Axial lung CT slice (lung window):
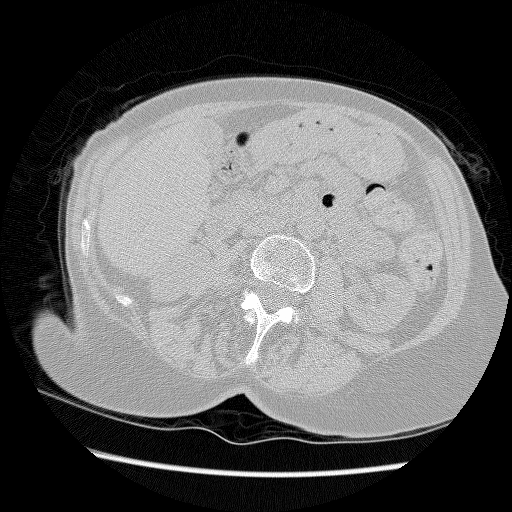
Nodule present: no